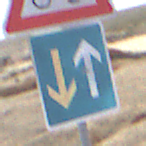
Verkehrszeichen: VorrangVorGegenverkehr
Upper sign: RadverkehrRechts
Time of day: Midday
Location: Outdoor (Nature)
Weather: PartlyCloudy
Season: NotSpecified
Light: Natural